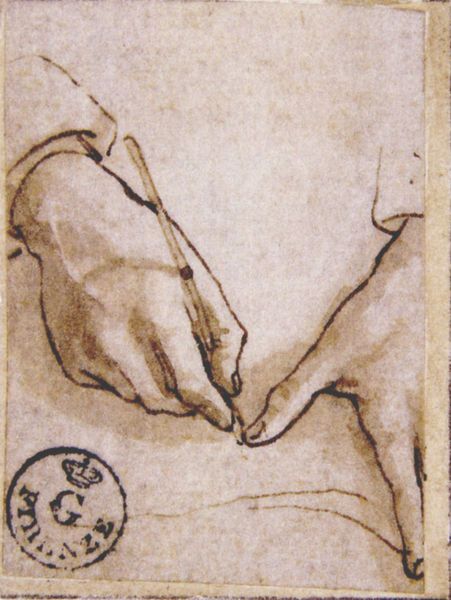
Titel: Studie zweier Hände, eine zeichnend
Künstler: Maso Finiguerra
Standort: Florenz
Institution: Gabinetto Disegni e Stampe degli Uffizi
Schlagwörter: feder, hand, ausschnitt, braun, finger, schwarz, skizze, zeichnung, jung, kleidung, ärmel, hände, krone, papier, studie, detail, konturen, stempel, entwurf, malen, stift, pergament, fingernägel, zeichnen, brief, schreiben, adern, florenz, rötel, prägung, ritzen, firenze, uffizien, leonardo, federhalter